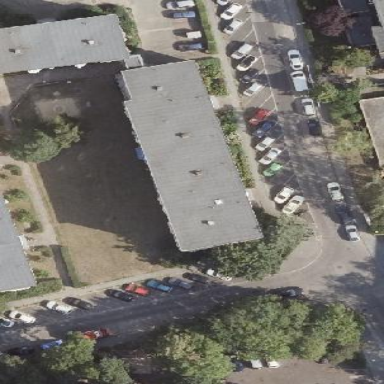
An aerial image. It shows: Flat-roofed apartment building.